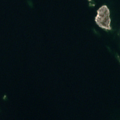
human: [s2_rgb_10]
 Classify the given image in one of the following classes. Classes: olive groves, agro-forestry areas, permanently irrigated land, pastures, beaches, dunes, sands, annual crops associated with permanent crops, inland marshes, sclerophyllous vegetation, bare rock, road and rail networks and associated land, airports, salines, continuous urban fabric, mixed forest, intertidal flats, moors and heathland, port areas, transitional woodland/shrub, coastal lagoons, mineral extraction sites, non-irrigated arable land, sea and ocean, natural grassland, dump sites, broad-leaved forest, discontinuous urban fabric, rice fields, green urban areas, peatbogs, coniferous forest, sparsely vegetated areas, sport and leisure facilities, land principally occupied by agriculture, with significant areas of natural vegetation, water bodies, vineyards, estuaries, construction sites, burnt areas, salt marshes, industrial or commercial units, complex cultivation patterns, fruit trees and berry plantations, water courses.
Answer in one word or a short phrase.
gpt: sea and ocean